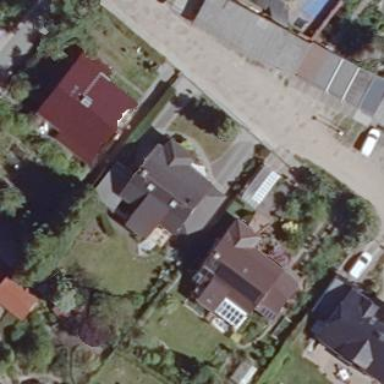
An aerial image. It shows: Simple and straightforward house.